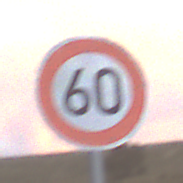
Verkehrszeichen: Geschwindigkeit60
Umgebung: Outdoor, RoadRail
Tageszeit: SunriseSunset
Wetter: PartlyCloudy
Licht: Natural
Jahreszeit: NotSpecified
Kontrast: LowContrast